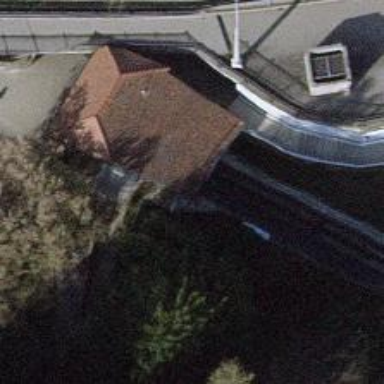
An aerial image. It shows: Railway halt with public transport stop position.